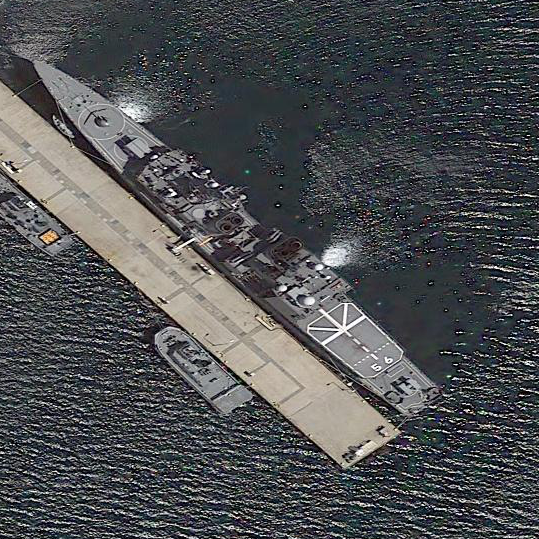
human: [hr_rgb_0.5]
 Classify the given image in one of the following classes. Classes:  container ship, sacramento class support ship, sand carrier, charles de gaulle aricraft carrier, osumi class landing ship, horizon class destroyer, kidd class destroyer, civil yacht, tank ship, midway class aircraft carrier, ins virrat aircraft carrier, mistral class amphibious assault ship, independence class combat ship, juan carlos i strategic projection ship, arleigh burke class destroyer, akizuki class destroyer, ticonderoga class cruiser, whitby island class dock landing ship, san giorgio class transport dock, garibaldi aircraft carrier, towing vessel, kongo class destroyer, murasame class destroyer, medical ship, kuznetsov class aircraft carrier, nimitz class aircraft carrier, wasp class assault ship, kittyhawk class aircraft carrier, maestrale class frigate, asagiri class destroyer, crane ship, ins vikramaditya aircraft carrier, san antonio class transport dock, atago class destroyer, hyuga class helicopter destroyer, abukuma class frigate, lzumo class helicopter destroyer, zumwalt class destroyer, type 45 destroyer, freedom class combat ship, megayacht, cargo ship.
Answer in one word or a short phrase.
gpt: Asagiri class destroyer